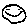
Label: smiley face